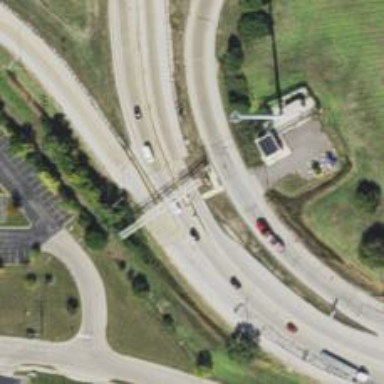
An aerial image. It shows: Toll gantry on the road.